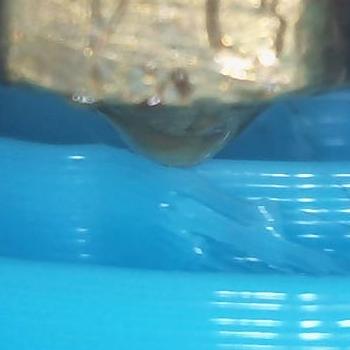
Flow rate: 126%